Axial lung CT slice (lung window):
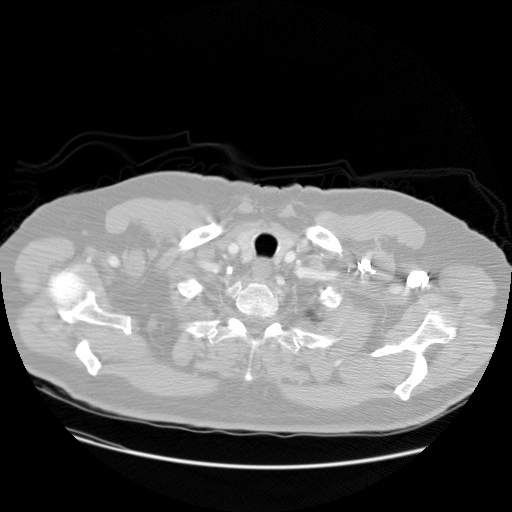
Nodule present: no